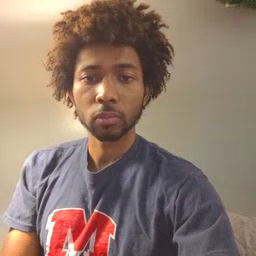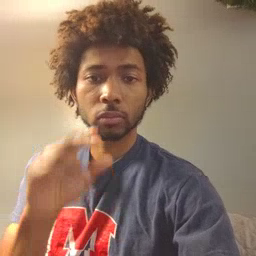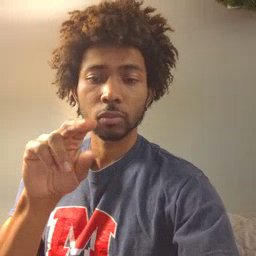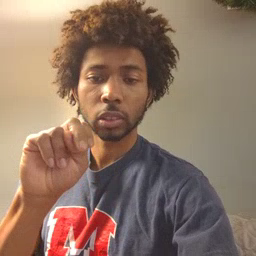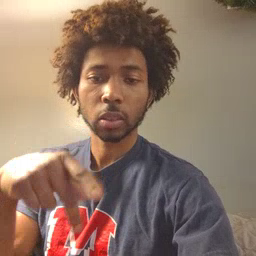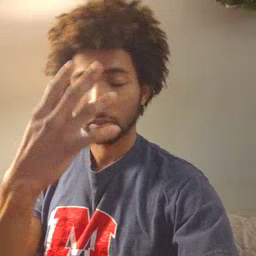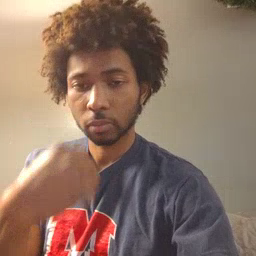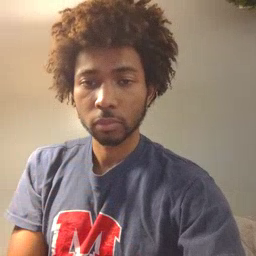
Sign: nap